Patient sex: F
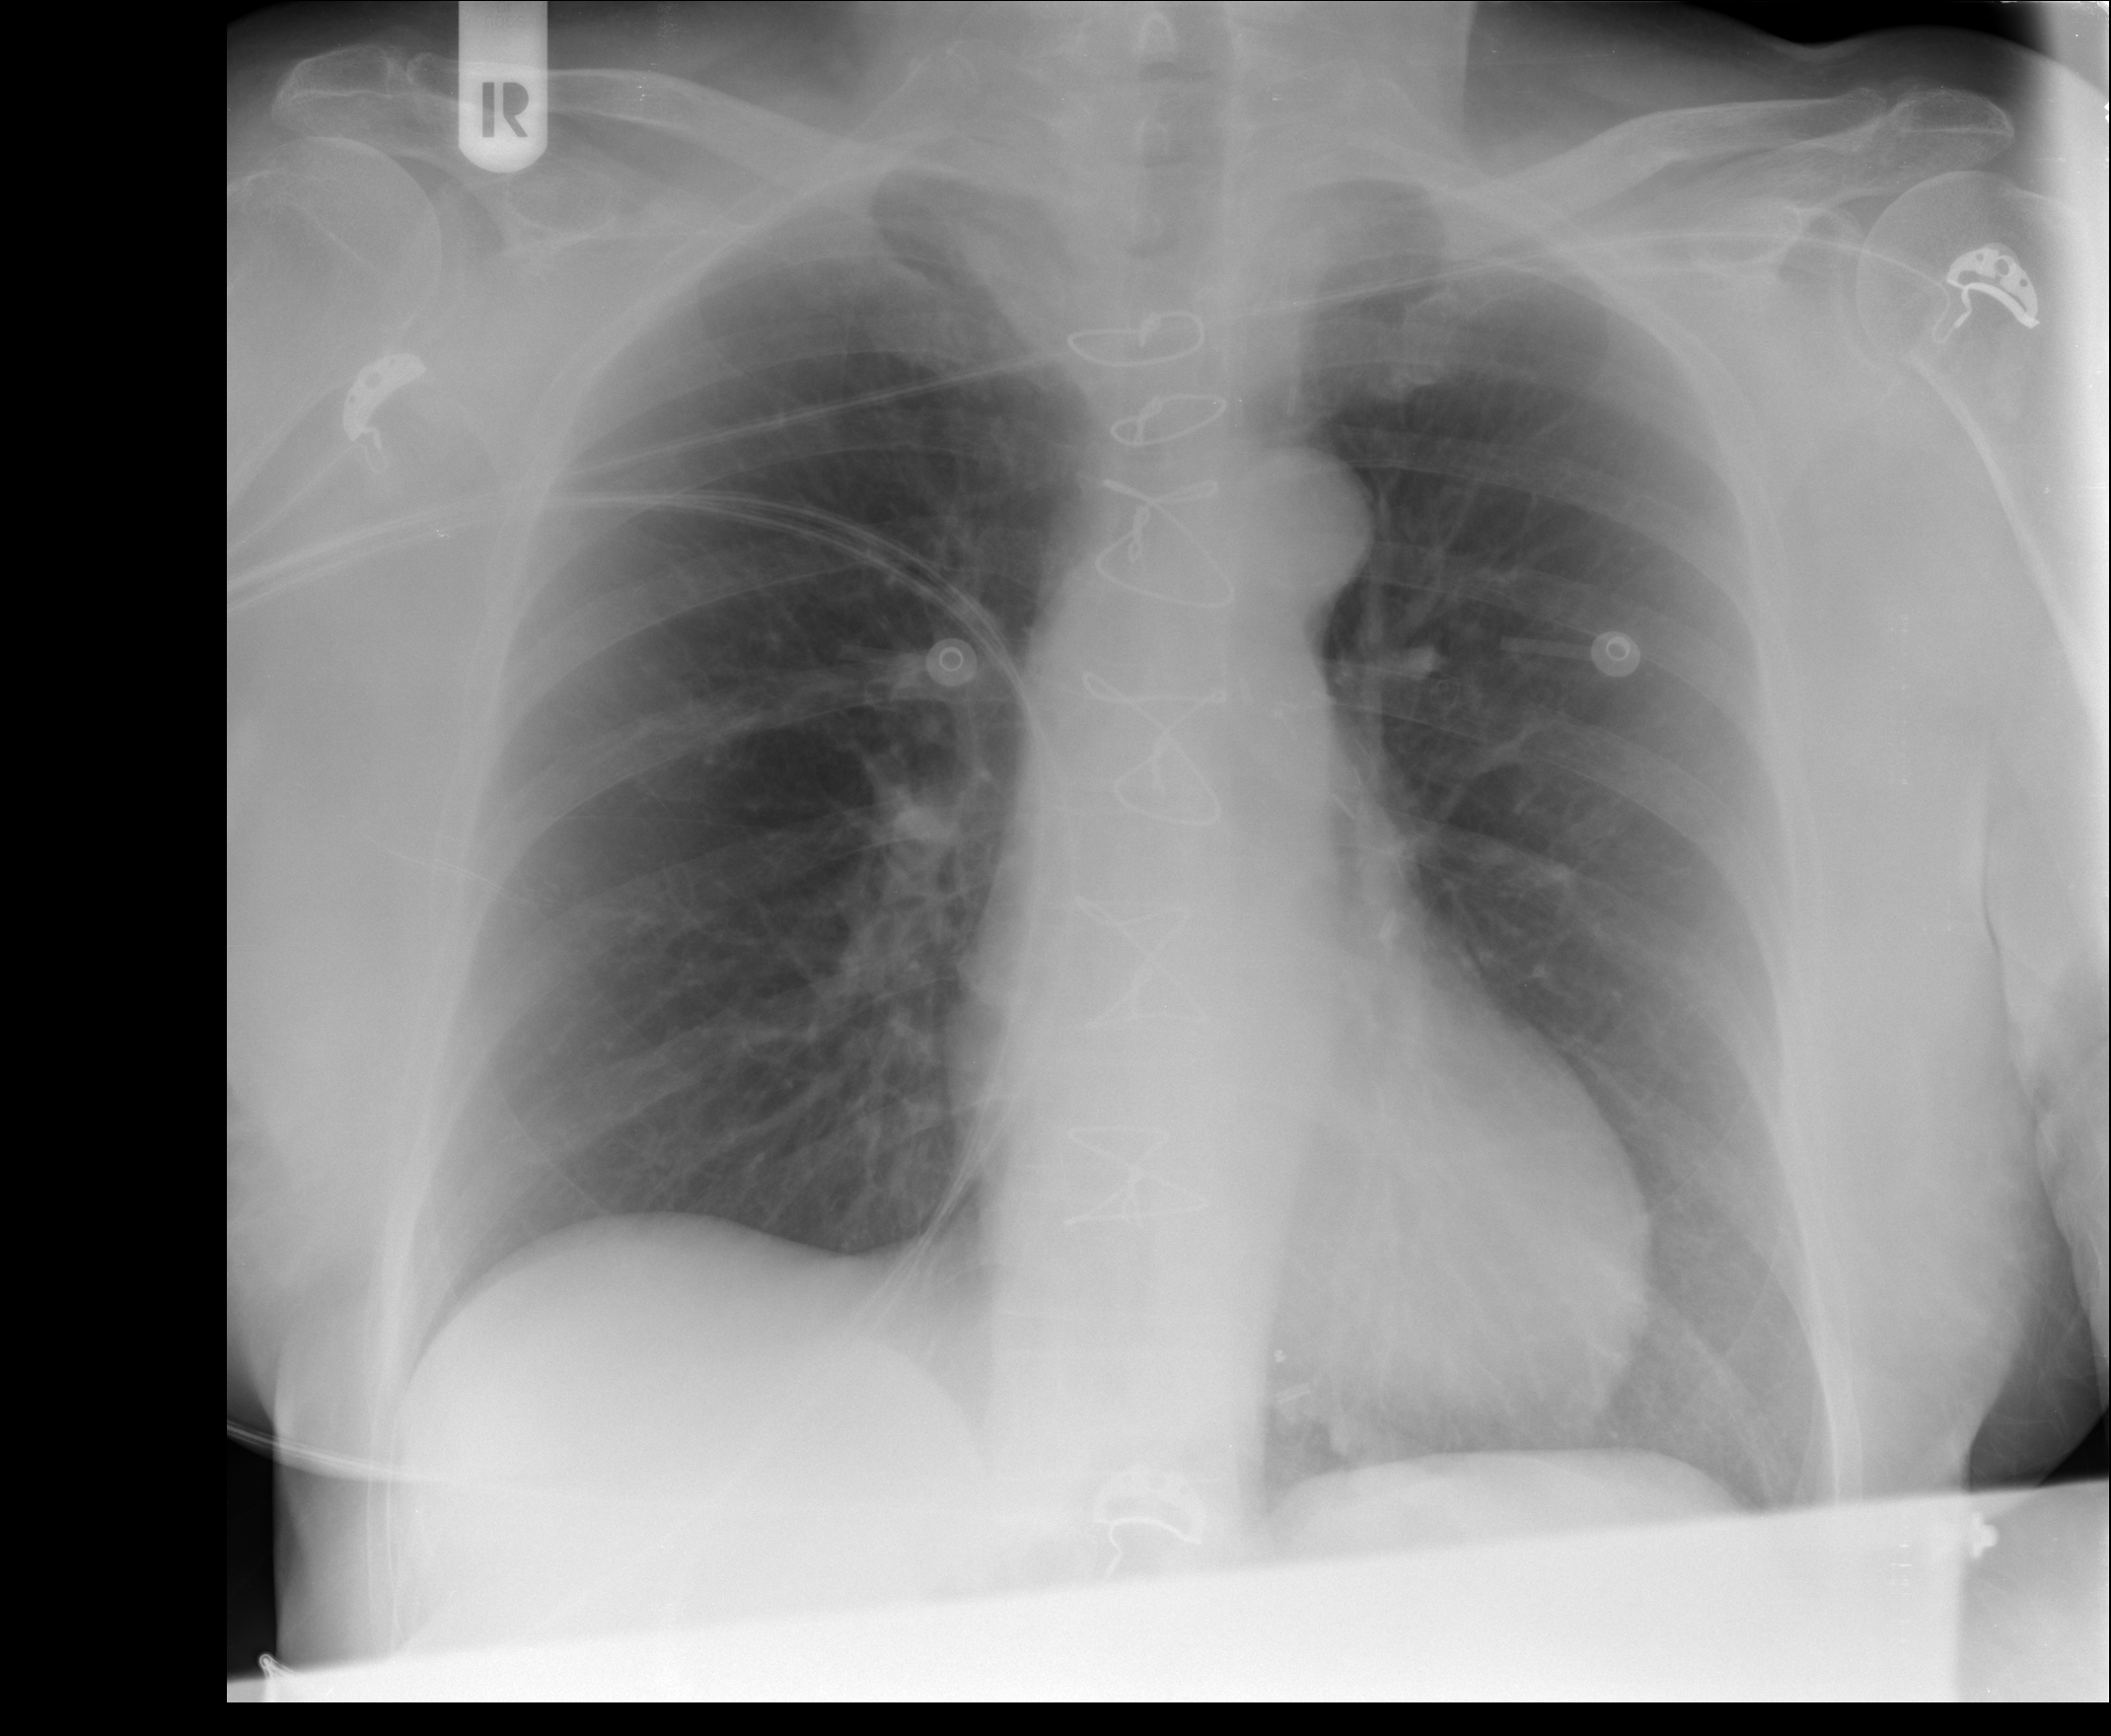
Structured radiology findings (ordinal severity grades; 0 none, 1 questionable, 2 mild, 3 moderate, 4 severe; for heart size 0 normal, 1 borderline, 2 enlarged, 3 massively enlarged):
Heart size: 0
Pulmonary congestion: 0
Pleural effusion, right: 0
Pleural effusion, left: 0
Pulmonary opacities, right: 0
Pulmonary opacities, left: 0
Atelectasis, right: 1
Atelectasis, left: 1